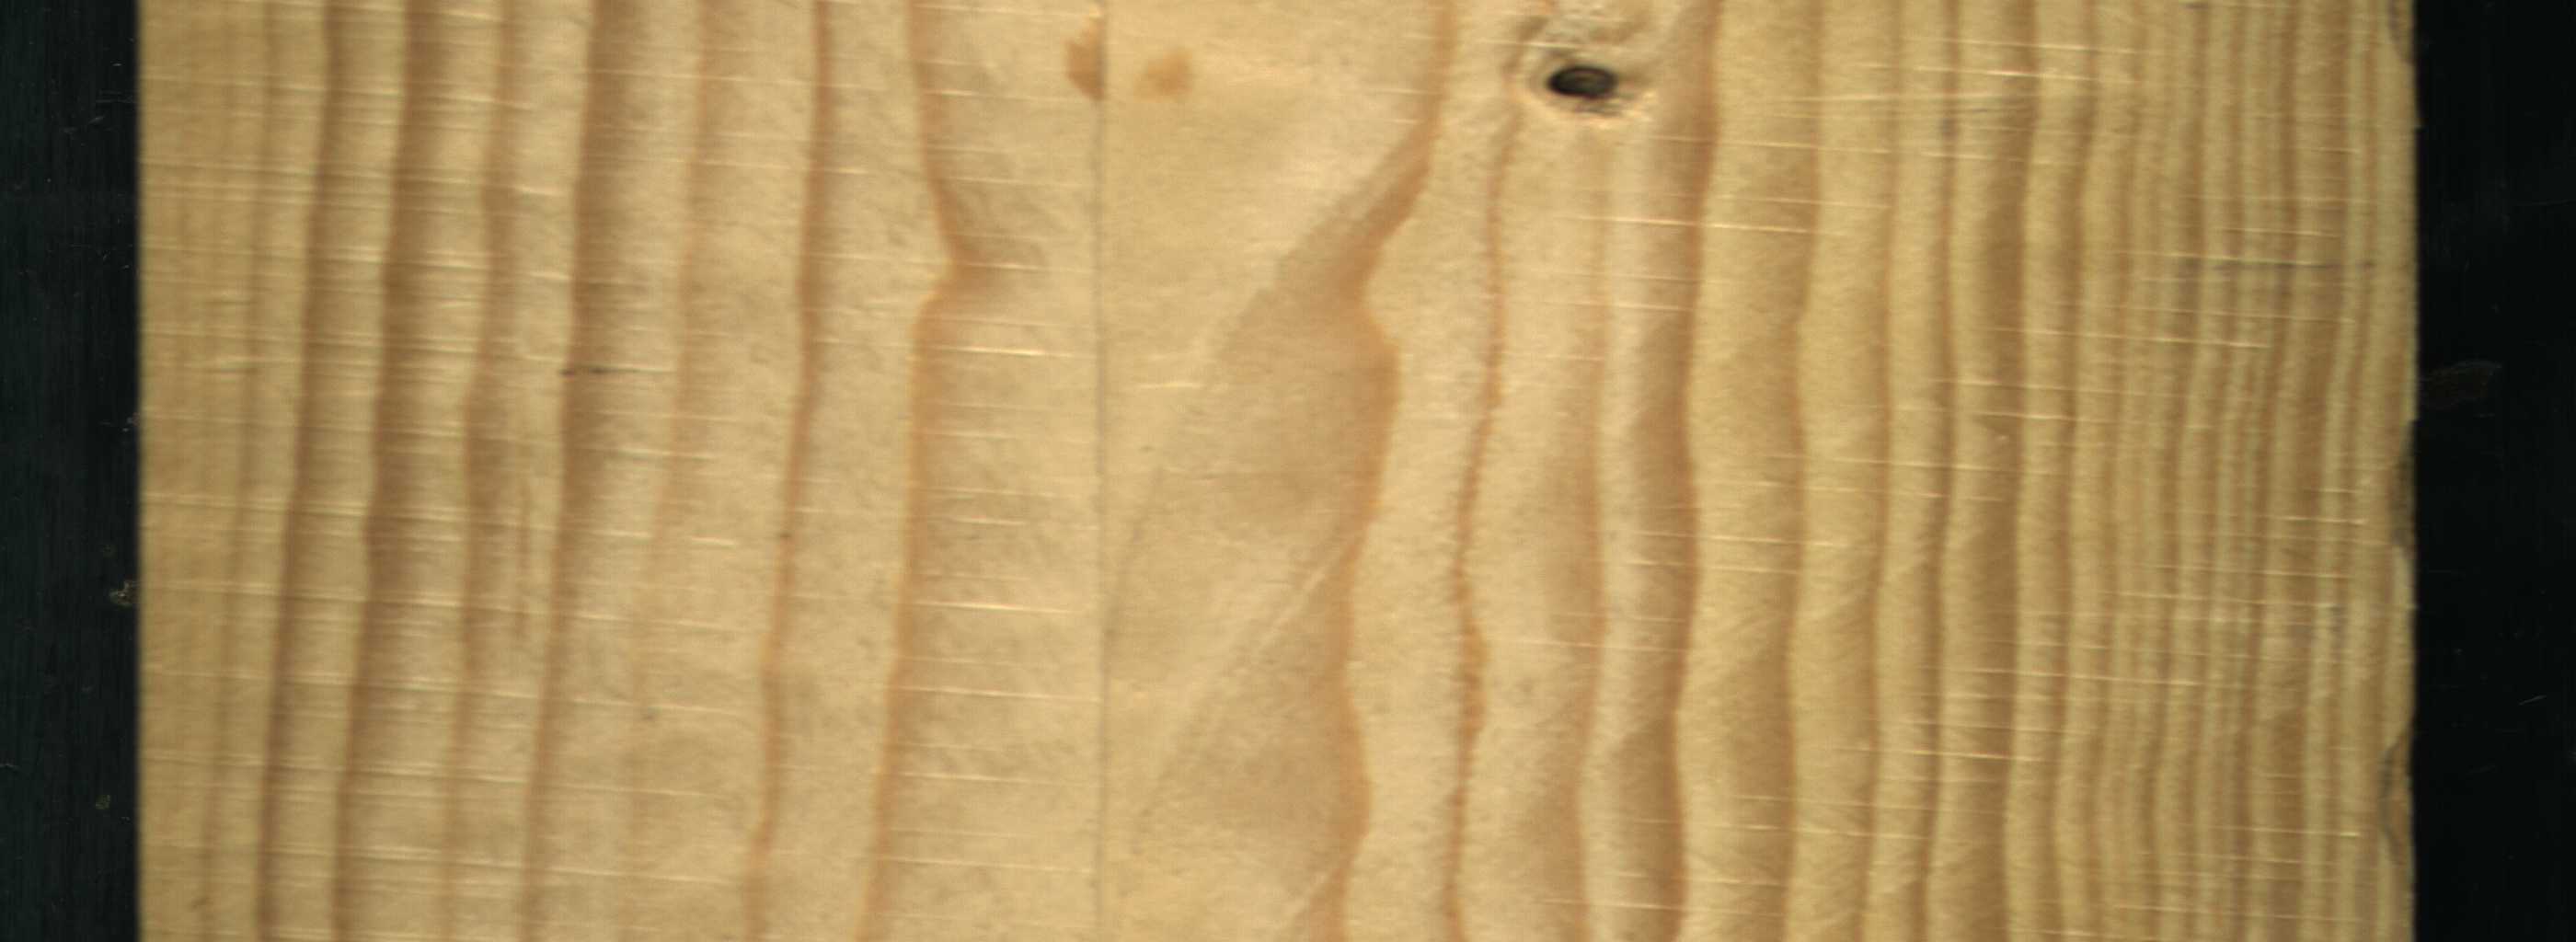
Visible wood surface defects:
Dead_Knot